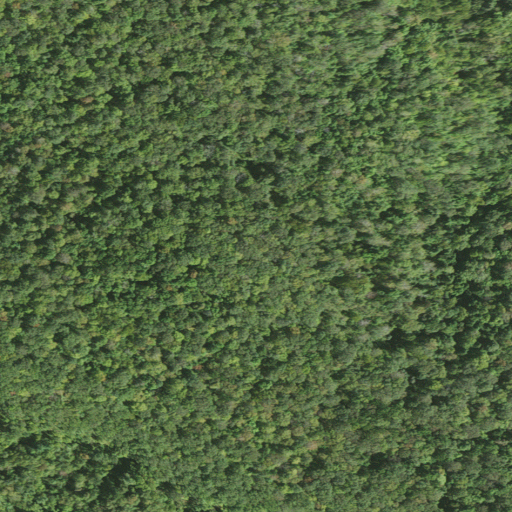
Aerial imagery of ridge(s) in West Virginia named Joes Ridge containing only deciduous forest